Field crop: maize
Growth stage: 1
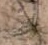
Species: salsola